Question: If I'm editing an existing line of code in Android Studio, and accept an autocomplete, the following token to the right of the cursor gets eaten:

Is there a way to disable this behaviour, keeping both the autocomplete plus the rest of the line?
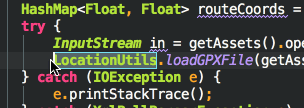
Answer: If you press "Enter" it just pastes in the autocomplete, if you press "Tab" it replaces it. I would guess you are always pressing "Tab", so try "Enter" and see if you like how that works.
<URL>
Here's the TLDR;
1. Use Enter to insert the selected string at the insertion point.
2. Use Tab to replace the string next to the caret with the selected one.
3. Use Ctrl+Shift+Enter to make the current code construct syntactically correct (balance parentheses, add missing braces and semicolons, etc.)